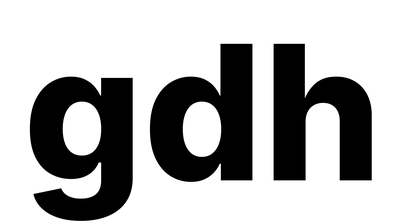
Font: Inter_ExtraBold